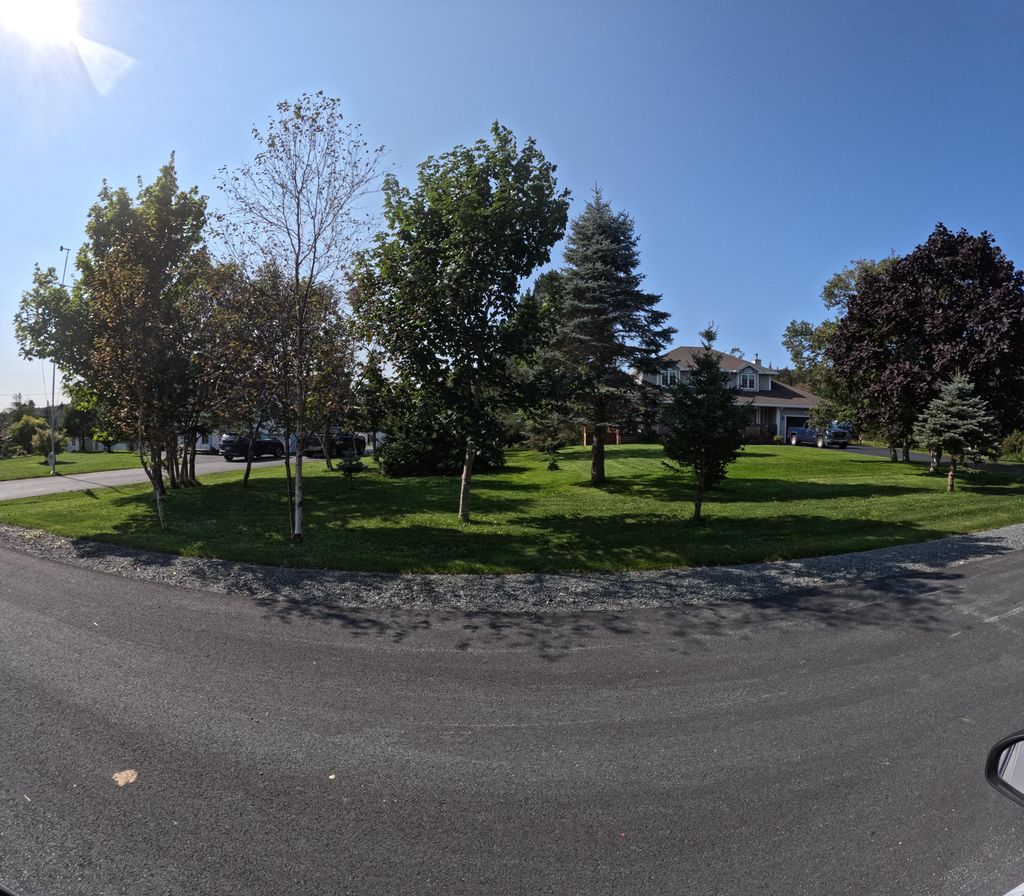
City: st_johns